Question: This might explain my question a bit better:
I need one child div positioned on top of the other so that the last-child is only showing around the edges, but the two child divs need to scroll together and keep the background of the first-child div static. This mesa that the viewport would be the first-child, but the content of the first and second child would have to scroll within the container so they can scroll together., with the first-child being the viewport.
---
I have the following HTML structure:
'''
<div class="container">
<div class="text">
<div class="row">Row</div>
<div class="row">Row</div>
<div class="row">Row</div>
<div class="row">Row</div>
<div class="row">Row</div>
<div class="row">Row</div>
</div>
<div class="bars">
<div class="a"></div>
<div class="a"></div>
<div class="b"></div>
<div class="c"></div>
<div class="b"></div>
<div class="a"></div>
</div>
</div>
'''
The 'bars' extend to the width of the page, and the 'text' div is overlaid on top of them, with a margin around it. I position each 'bars' div so that they match up at the same horizontal level with the visually corresponding 'row'.
The 'text' div is positioned to be 'x' pixels from each side, so that there is a margin around it. This way, you can see the ends of the 'bars' below it.
The markup is easy, but I can't figure out the CSS for this...
'text' is positioned absolutely, so that it can extend to the bounds of the page with a margin. This is fine if the content inside it stays within the bounds, but it does not in this case.
: I set 'container' to 'overflow:scroll' because I need the 'bars' to scroll with the 'rows'. Since 'text' has a background image, and is positioned so that you can just see the ends of the 'rows' beneath it, it has to be 'position:absolute'. This doesn't work, however, when the content exceeds the bounds of 'text. I can't add the background image to'container'because it would cover the ends of the'bars'.
Does that make sense? No? Here's a jsFiddle: <URL>
Does it still not make sense? Here's a picture:

Any ideas? Ask me some questions so I can explain this better.
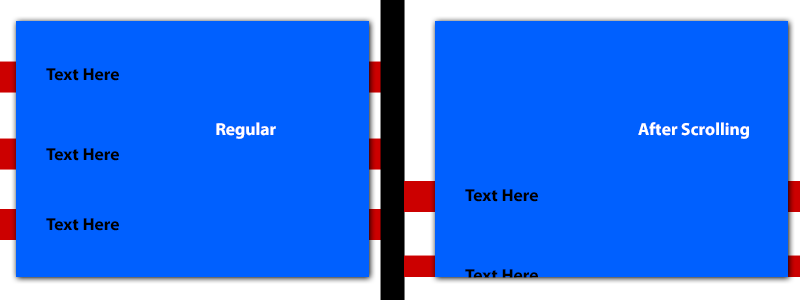
Answer: You don't need a lot of the css that's there -- for example the .container. If I understand correctly (and I'm not 100% sure I do) you'd like a image on the .text div which remains fixed while the rest of the page -- bars and text scroll.
You cannot put the image on the text div as it will scroll; rather, I suggest putting the image on each .row with a 'position: fixed' as well as using 'padding-bottom:20px' instead of the margin, so that there appears to be an image behind all of the rows and the effect is continuous. That will give you the effect I think you're after
<URL>